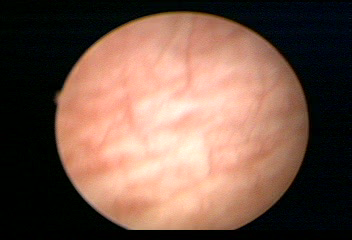
Modality: WLC
Class: Normal mucosa
Bladder cancer association: No